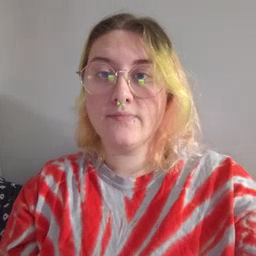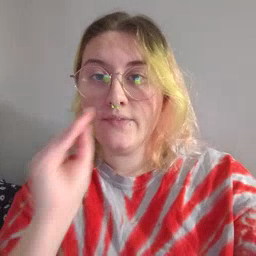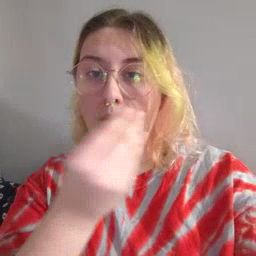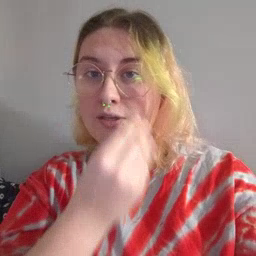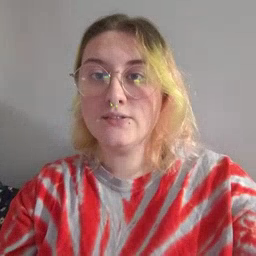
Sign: flower